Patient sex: F
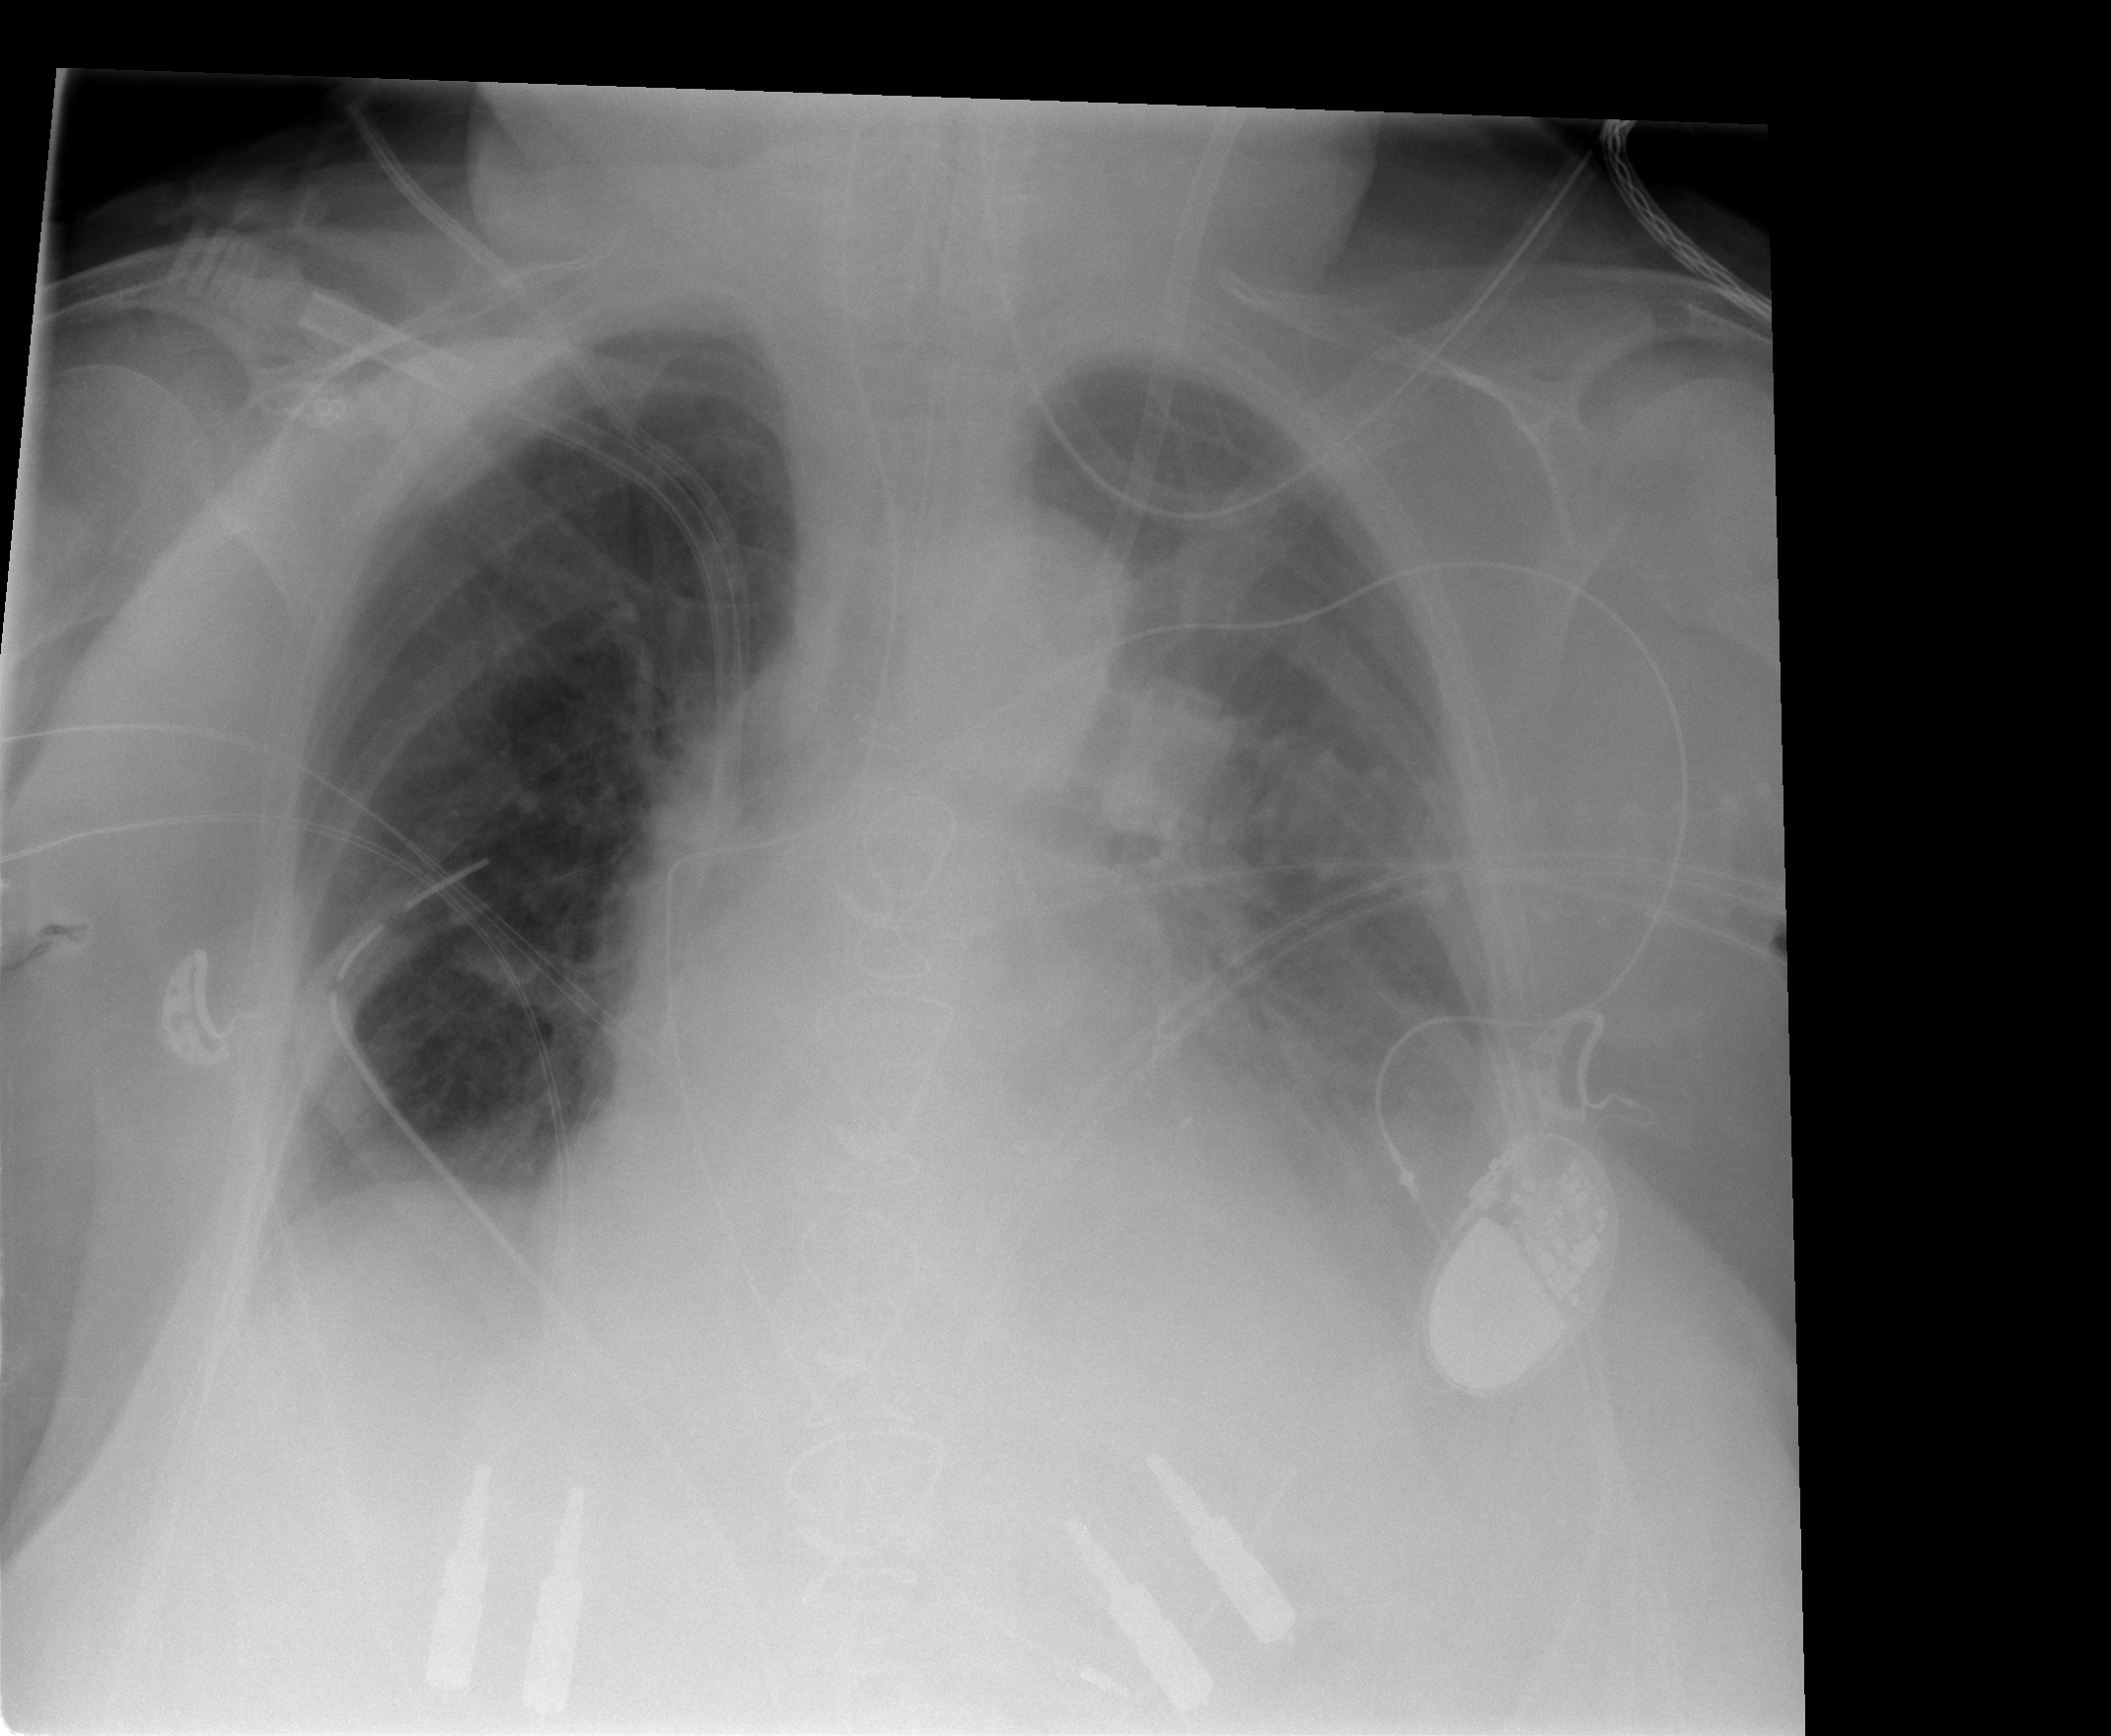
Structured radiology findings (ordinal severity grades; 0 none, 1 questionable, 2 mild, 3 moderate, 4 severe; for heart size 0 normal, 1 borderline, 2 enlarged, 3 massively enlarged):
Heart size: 2
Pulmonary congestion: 2
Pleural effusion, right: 0
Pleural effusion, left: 2
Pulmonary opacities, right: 0
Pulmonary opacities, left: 2
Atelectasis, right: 0
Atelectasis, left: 2